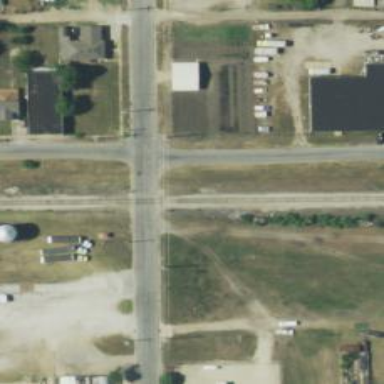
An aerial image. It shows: Railway level crossing.